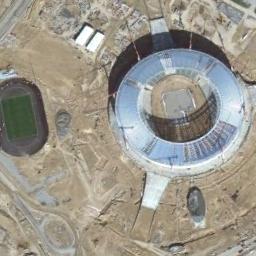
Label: stadium